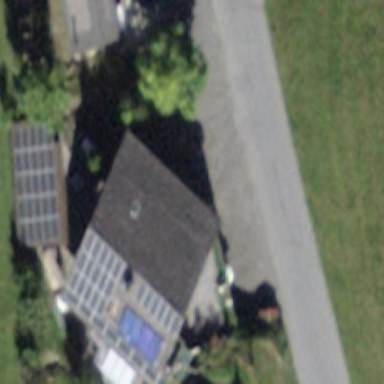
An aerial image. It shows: Residential building.